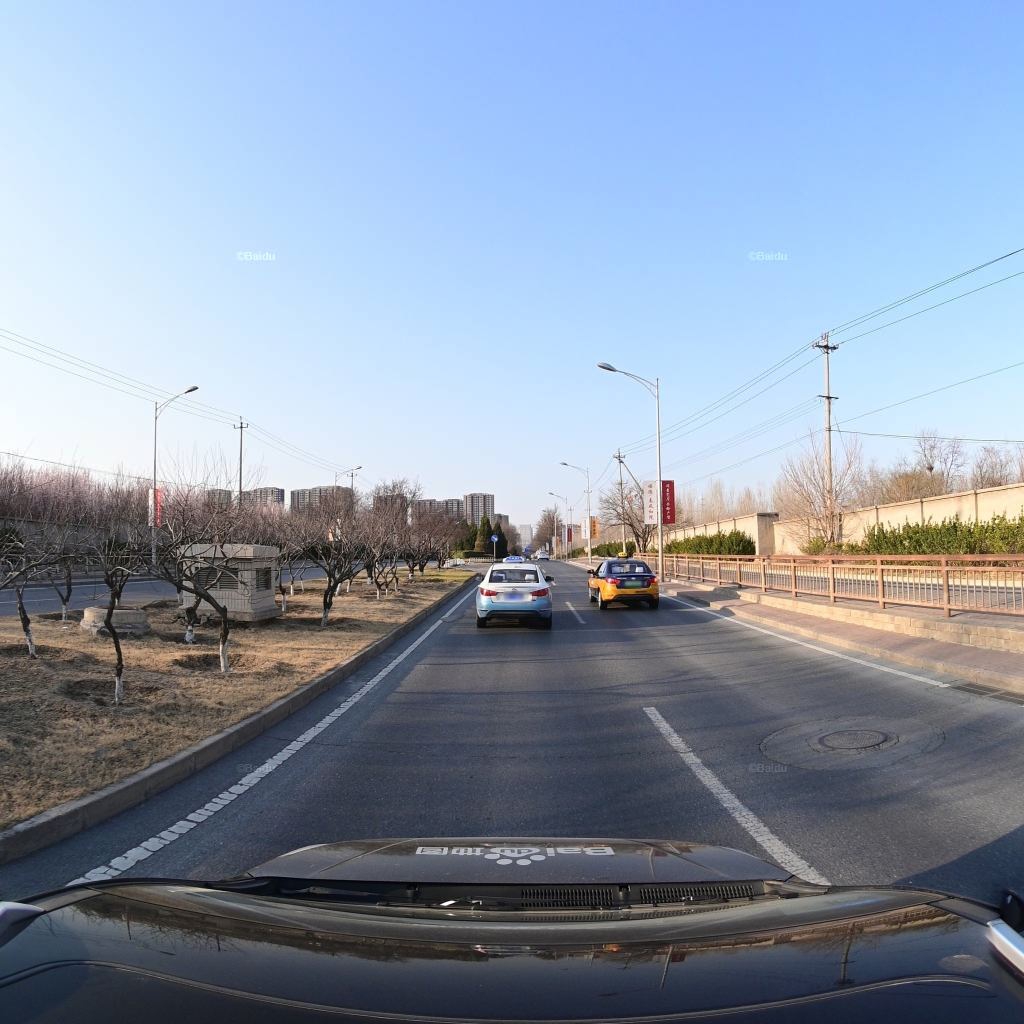
Region: Fengtai
Road damage annotations: transverse crack, manhole cover